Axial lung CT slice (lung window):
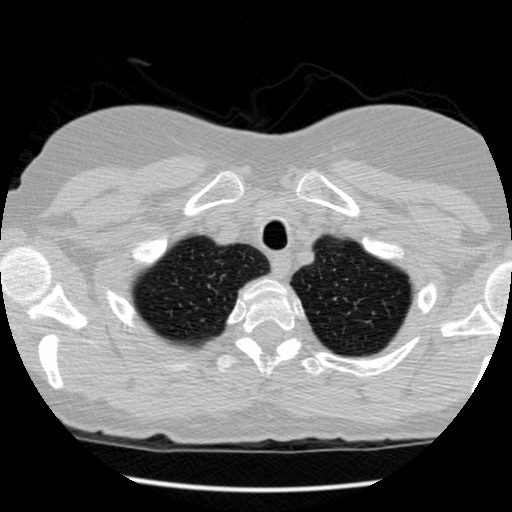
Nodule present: no